Question: I am working on an image stitching app, which takes input from camera, estimates image transformation and warped input image by the estimated transformation. As shown in the following figure, image from camera are input into 2 branch of chains. However, the processing of image warping is dependent on the result of transformation estimation. My question is how I can make branch 1 wait for the results of branch 2?

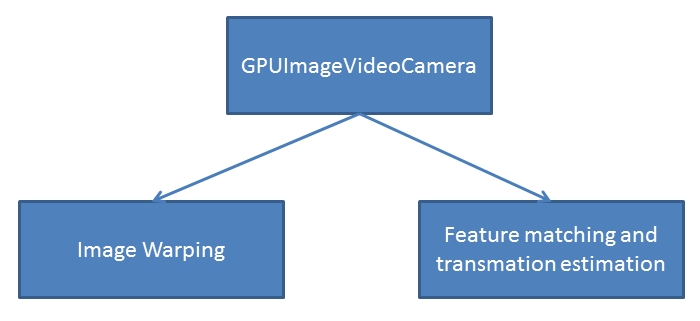
Answer: If you make your image warping filter a subclass of GPUImageTwoInputFilter, this synchronization is taken care of for you.
Target the GPUImageVideoCamera instance to your feature matching / transformation estimation filter and the image warping filter, then target your feature matching / transformation estimation filter to the image warping filter. This will cause your video input to come in via the first input image and the results of your feature matching and transformation estimation filter to be in the second image. GPUImageTwoInputFilter subclasses only process and output a frame once input frames have been provided to both their inputs.
This should give you the synchronization you want, and be pretty straightforward to set up.